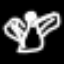
Label: angel